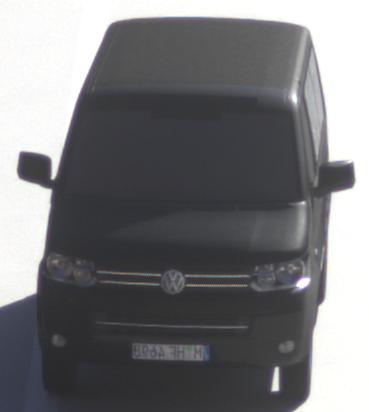
Make: VW Commercial Vehicles (Nutzfahrzeuge)
Model: T5 Multivan 2.0
Detailed model: T5 Multivan
Model produced from: 2009/09
Model produced until: 2013/06
Doors: 4
Color: black
Road condition: dry road
Daytime: morning or afternoon
Contrast: high contrast